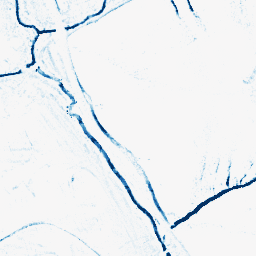
Category: morphological
Decomposition family: morphological_ellipse
Decomposition parameters: operation: closing
width: 5
height: 5
Upsampling method: regularized
Upsampling parameters: scale: 2
lambda_reg: 0.01
Upsampling scale: 2